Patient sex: M
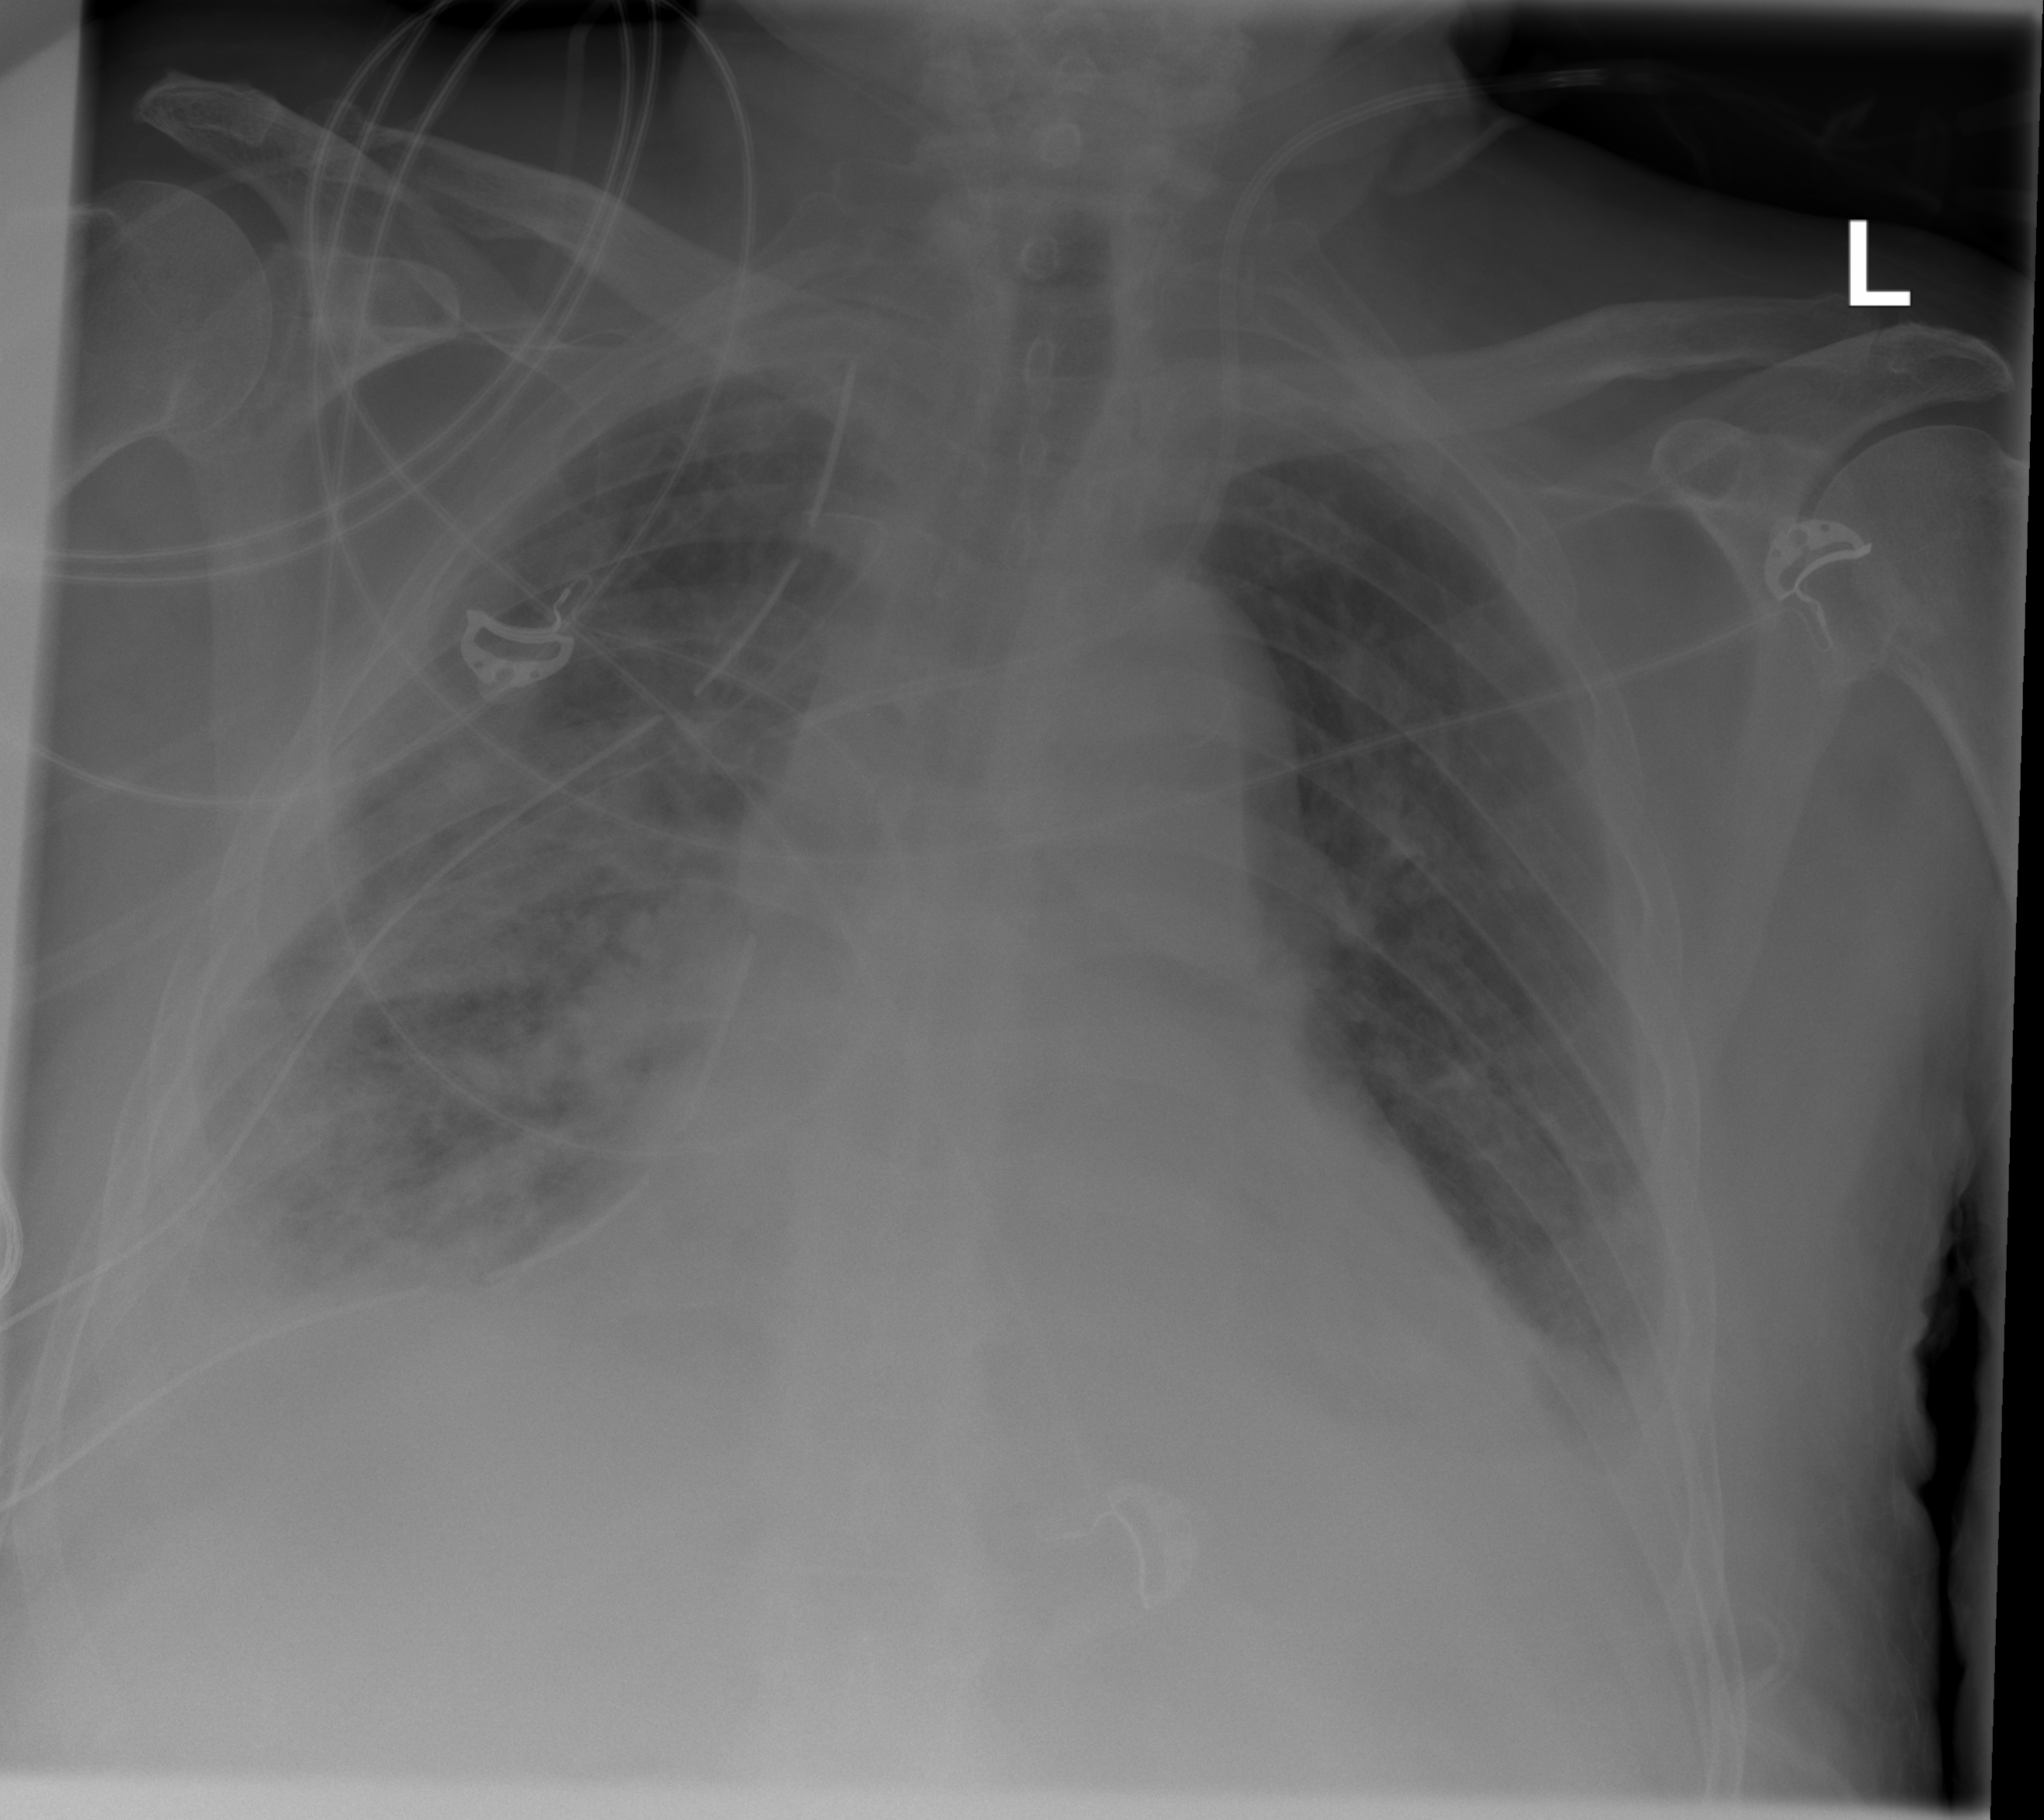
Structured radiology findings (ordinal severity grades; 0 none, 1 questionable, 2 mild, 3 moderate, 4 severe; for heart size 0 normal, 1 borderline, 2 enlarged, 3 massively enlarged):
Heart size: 2
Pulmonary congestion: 0
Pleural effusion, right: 2
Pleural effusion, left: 2
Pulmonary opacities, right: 3
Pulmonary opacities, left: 0
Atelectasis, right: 2
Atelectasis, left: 2